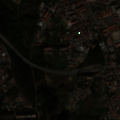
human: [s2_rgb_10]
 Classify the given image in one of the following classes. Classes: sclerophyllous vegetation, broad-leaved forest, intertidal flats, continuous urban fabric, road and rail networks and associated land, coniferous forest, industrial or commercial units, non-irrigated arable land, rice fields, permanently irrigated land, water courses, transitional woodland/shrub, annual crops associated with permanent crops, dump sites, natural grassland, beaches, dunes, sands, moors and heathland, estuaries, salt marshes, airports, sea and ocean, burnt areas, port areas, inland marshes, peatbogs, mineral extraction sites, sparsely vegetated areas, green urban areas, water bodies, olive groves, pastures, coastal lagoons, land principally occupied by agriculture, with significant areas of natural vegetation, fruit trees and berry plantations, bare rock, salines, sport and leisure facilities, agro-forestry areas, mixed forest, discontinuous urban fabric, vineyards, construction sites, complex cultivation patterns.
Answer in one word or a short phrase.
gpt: continuous urban fabric, discontinuous urban fabric, complex cultivation patterns, coniferous forest, transitional woodland/shrub